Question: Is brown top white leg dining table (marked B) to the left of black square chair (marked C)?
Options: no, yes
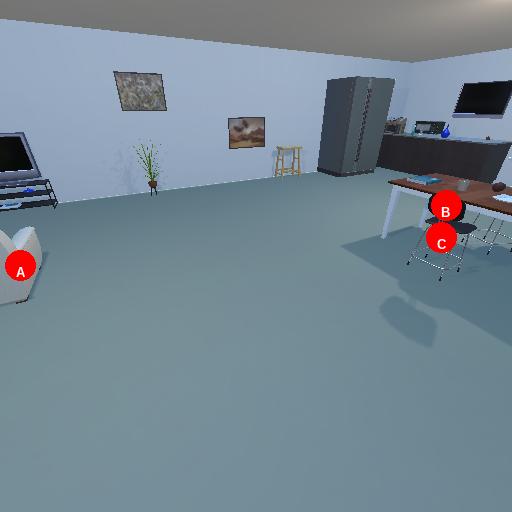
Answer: no